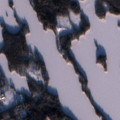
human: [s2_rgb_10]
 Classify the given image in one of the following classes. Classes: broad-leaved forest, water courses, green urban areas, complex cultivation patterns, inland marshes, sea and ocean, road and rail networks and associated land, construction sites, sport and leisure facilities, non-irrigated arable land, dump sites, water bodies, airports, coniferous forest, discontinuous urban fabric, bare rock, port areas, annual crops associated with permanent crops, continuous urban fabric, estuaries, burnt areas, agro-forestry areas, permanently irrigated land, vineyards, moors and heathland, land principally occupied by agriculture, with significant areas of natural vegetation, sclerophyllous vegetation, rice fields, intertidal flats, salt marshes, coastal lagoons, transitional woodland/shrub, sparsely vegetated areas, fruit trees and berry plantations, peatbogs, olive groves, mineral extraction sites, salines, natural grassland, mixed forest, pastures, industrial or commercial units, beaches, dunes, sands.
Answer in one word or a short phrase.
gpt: land principally occupied by agriculture, with significant areas of natural vegetation, coniferous forest, mixed forest, water bodies